Aerial crown-view tile of a tropical tree (Barro Colorado Island, Panama), acquired 20240918:
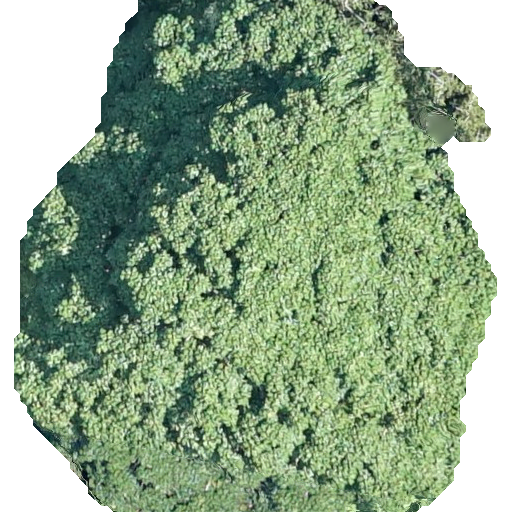
Species: Sterculia apetala
GBIF accepted scientific name: Sterculia apetala
Crown area: 345.499 m²